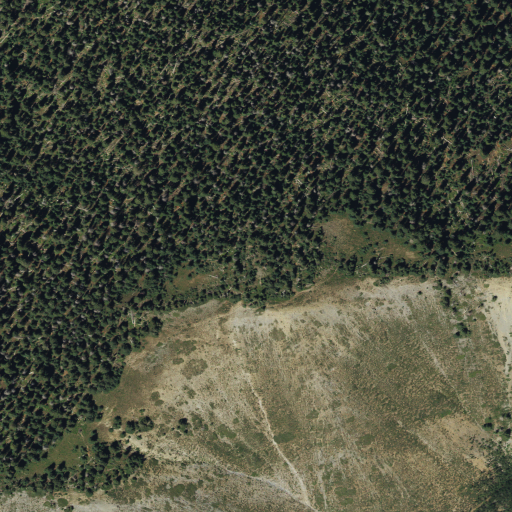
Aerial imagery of mountain in Utah named West Mountain containing evergreen forest, shrub, and deciduous forest